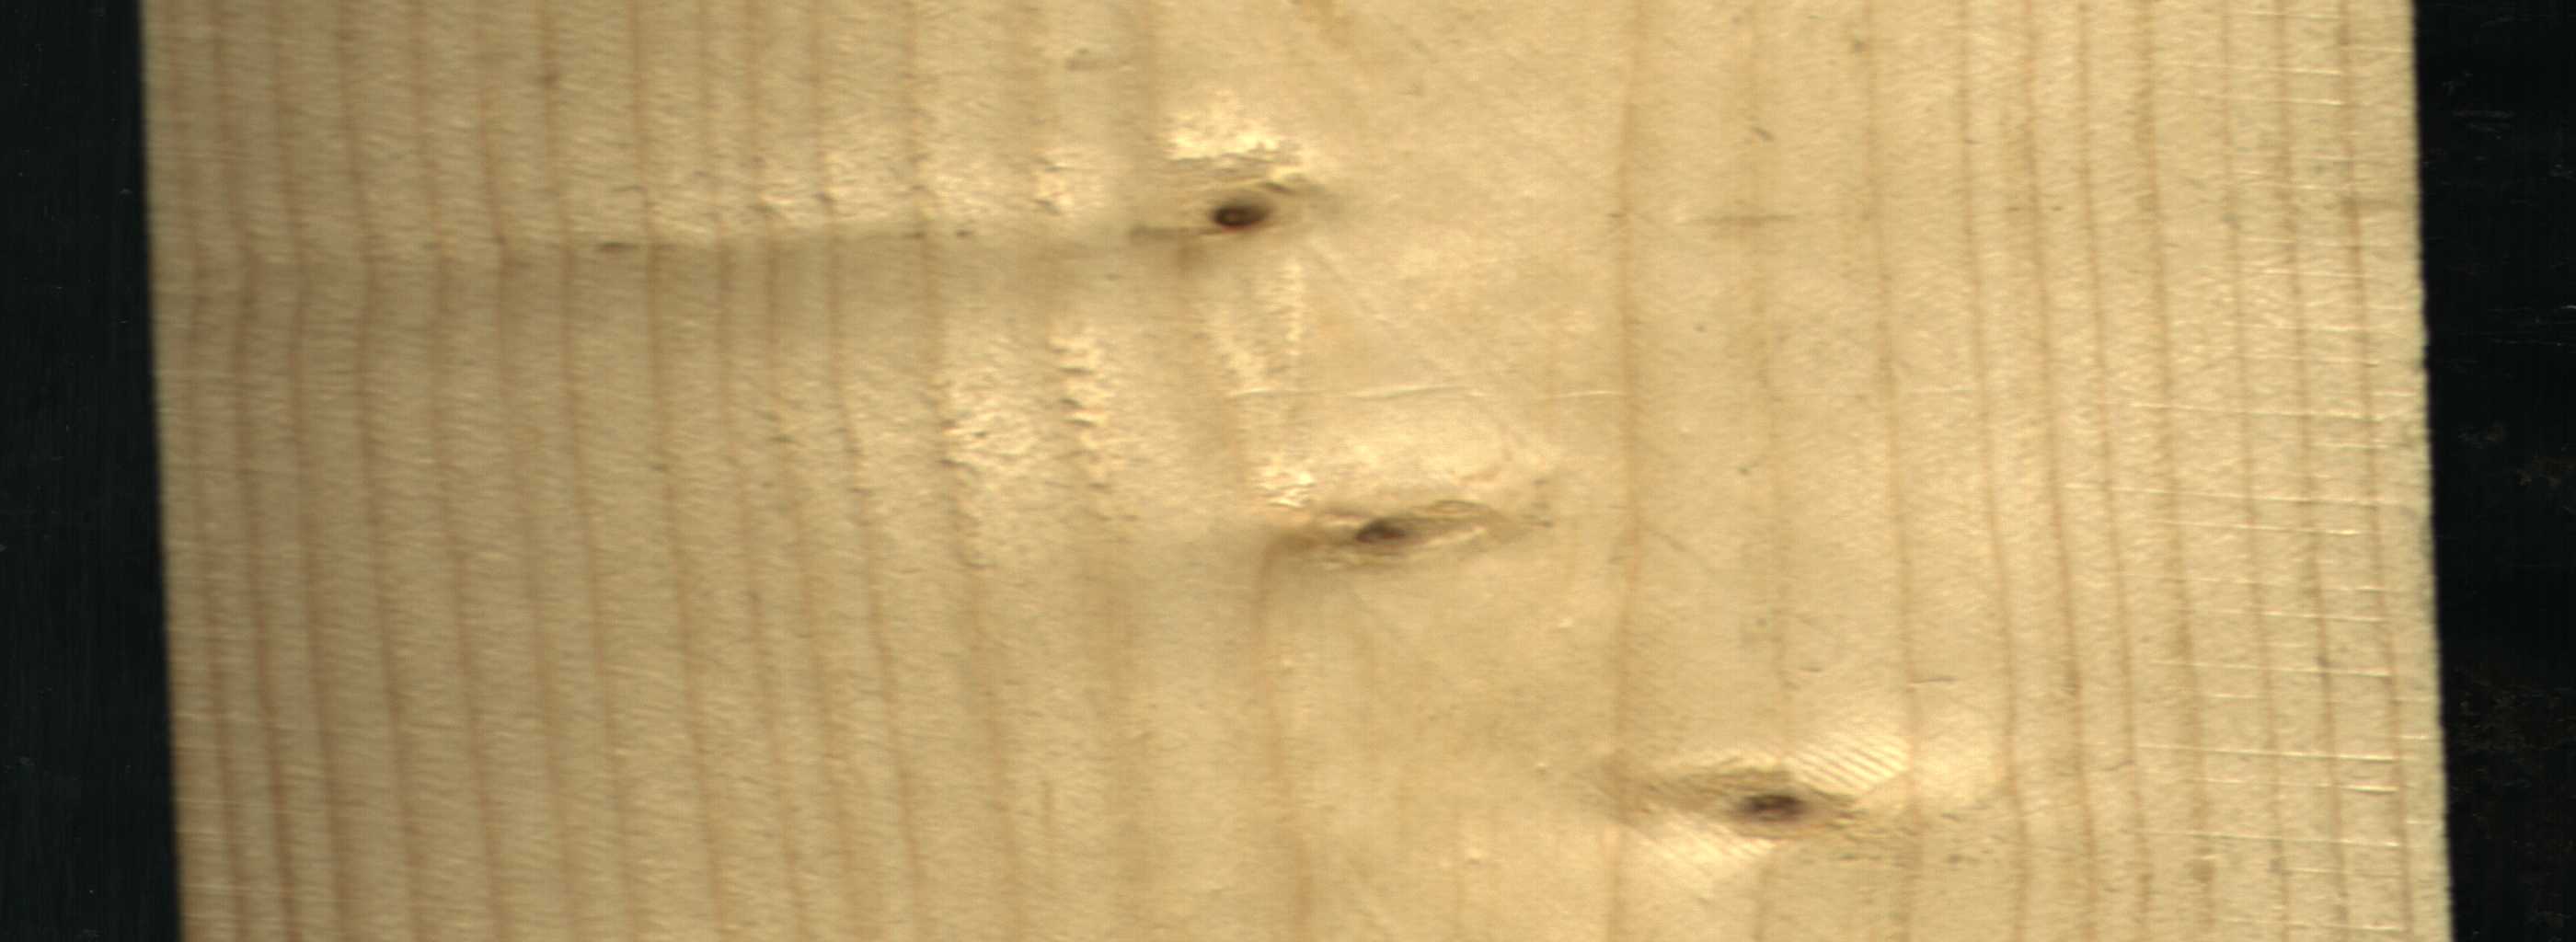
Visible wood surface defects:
Live_Knot
Live_Knot
Live_Knot